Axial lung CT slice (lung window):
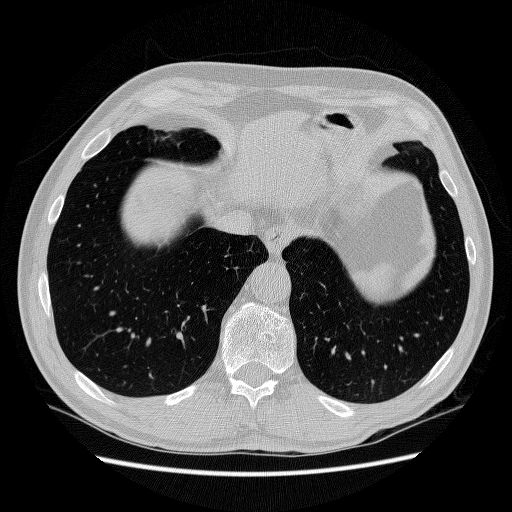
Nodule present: no